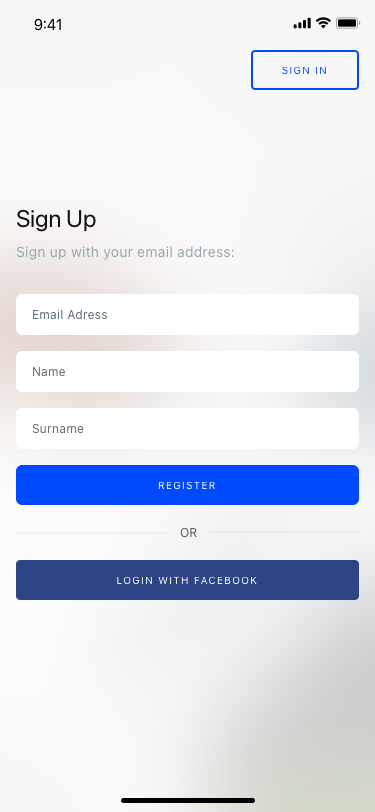
Text in this UI design:
login with facebook
OR
Sign Up
Sign up with your email address: